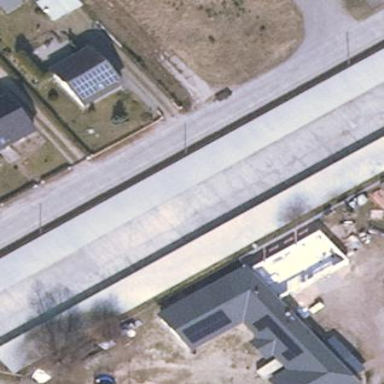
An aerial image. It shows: Group of garages.